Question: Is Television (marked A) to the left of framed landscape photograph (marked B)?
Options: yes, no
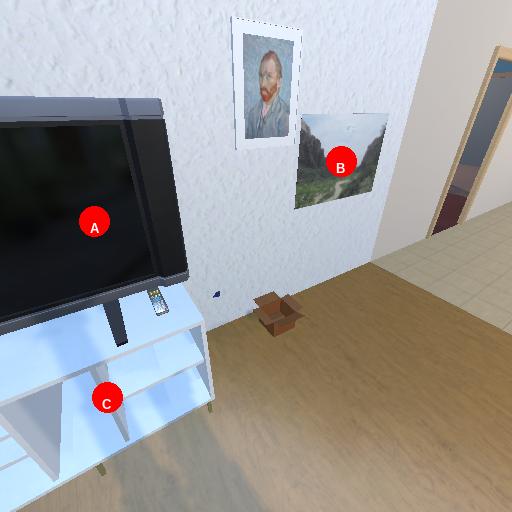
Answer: yes